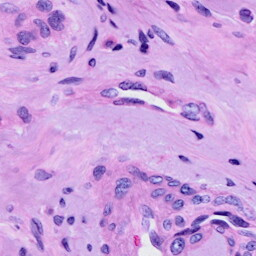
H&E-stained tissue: Cervix